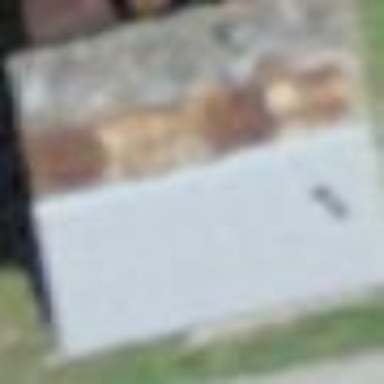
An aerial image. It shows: Barn with gabled roof.